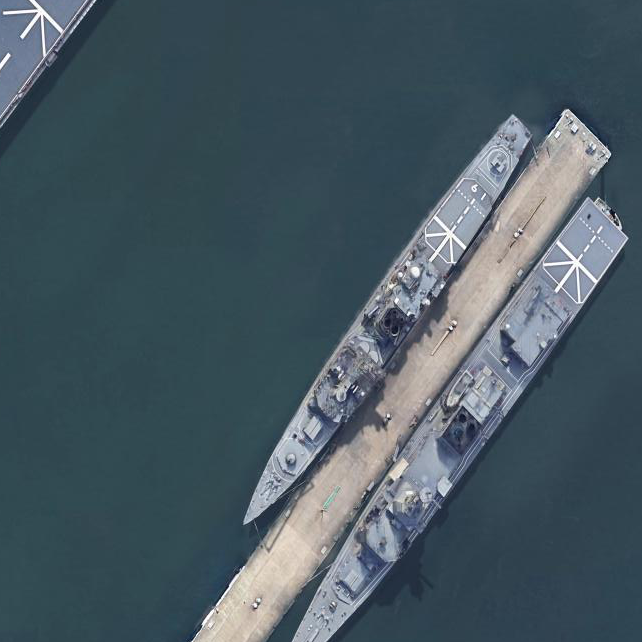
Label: cruiser